Question: I'm just taking a signature and saving with imageMask . Here actually the imageMask rendering properly but the main signature behaves abnormally like 2 lines of it.
Here is my code .
'''
UIGraphicsBeginImageContextWithOptions(imageView.bounds.size, NO, 1.0); //retina res
[self.imageView.layer renderInContext:UIGraphicsGetCurrentContext()];
[imageView.image drawInRect:CGRectMake(0, 0, 703, 273)];
[maskImages.image drawAtPoint:CGPointMake(10, 10) blendMode:kCGBlendModeNormal alpha:0.2];
[lblAckNo drawTextInRect:CGRectMake(320, 230,100,50)];
UIImage *image = UIGraphicsGetImageFromCurrentImageContext();
[[UIColor redColor] set];
NSData *imgData = UIImageJPEGRepresentation(image, 1.0);
UIGraphicsEndImageContext();
NSString *jpgPath = @"/Users/kumaralakshmanna/Pictures/Test.jpg";
[UIImageJPEGRepresentation(image, 1.0) writeToFile:jpgPath atomically:YES];
'''
Here is the screenshots of it.
Any Solution to overcome from this issue .? Thanks.
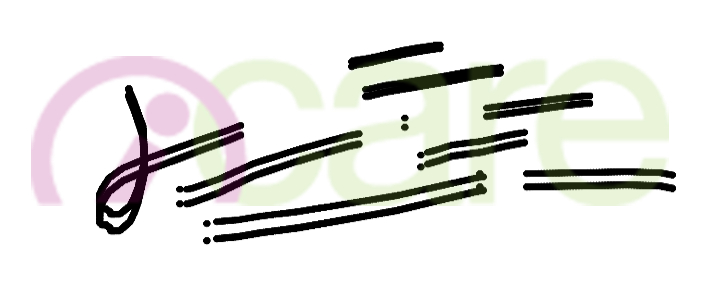
Answer: Make sure that you are drawing using the same 'CGSize'. You are probably using two different size to capture the image and to draw it, so it gets stretched.